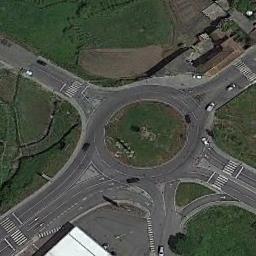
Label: roundabout